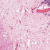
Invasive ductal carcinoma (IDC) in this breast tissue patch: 0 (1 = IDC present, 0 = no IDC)